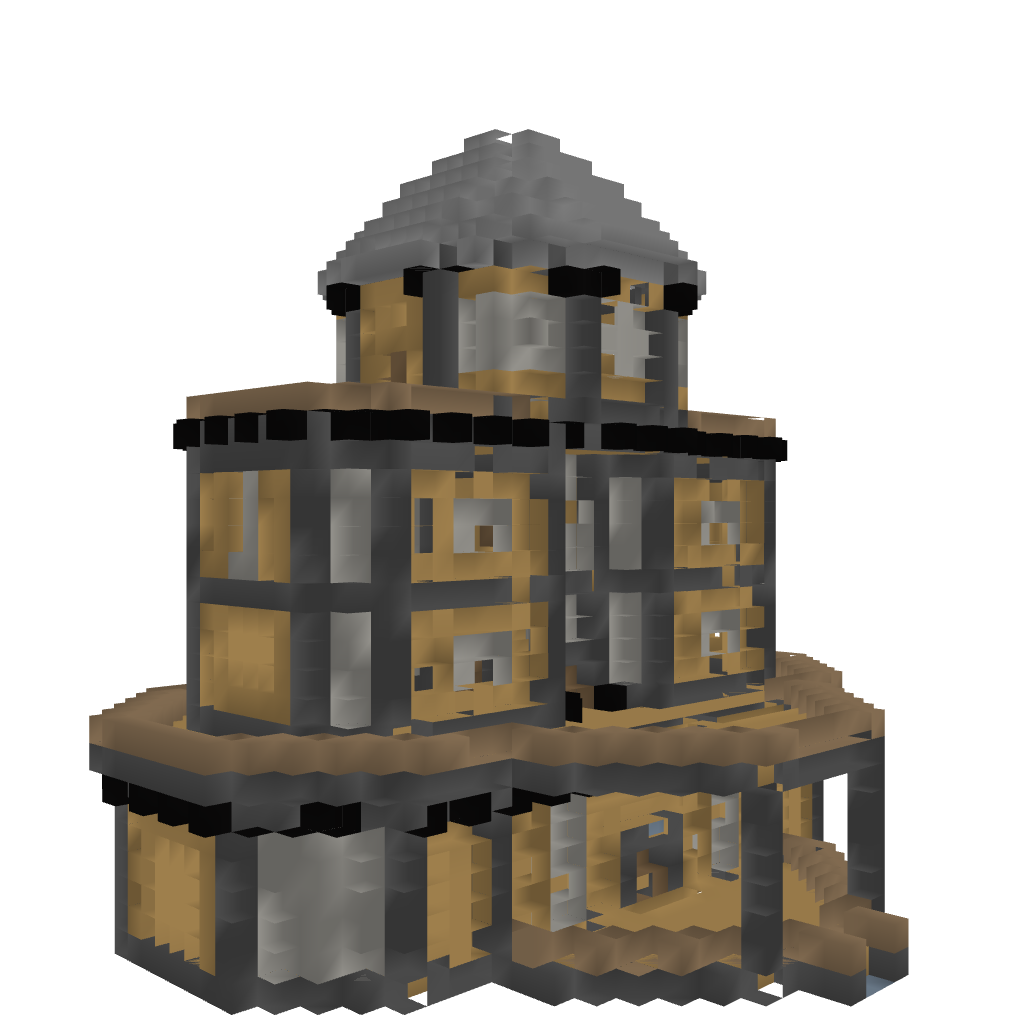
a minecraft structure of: Small Mansion